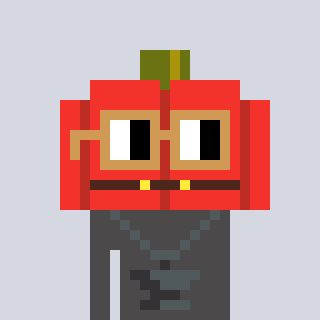
a pixel art character with square brown glasses, a pumpkin-shaped head and a grayscale-colored body on a cool background